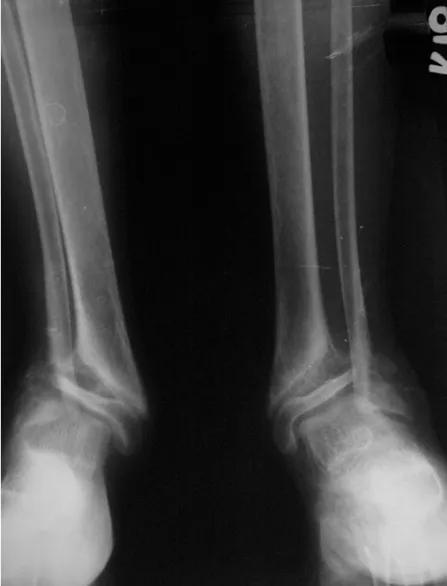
Radiograph of the ankle joints showing widening of the lower end of tibia, splaying and fraying of the metaphyses along with eversion deformity of the ankle joints.
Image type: radiology (x_ray)